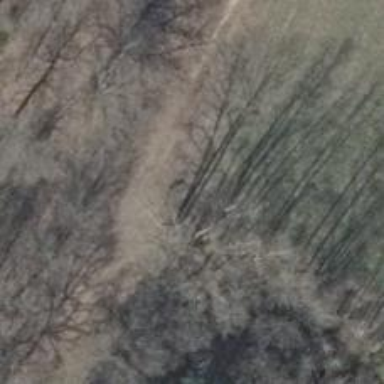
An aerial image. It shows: Hunting stand.